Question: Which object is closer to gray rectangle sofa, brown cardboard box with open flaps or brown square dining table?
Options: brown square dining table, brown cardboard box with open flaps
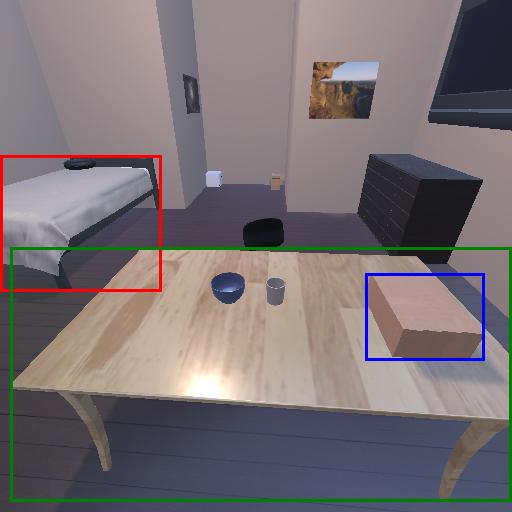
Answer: brown square dining table